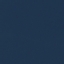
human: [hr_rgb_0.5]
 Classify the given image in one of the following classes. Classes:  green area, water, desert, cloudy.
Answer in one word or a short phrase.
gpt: water